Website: macys
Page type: cross-sells
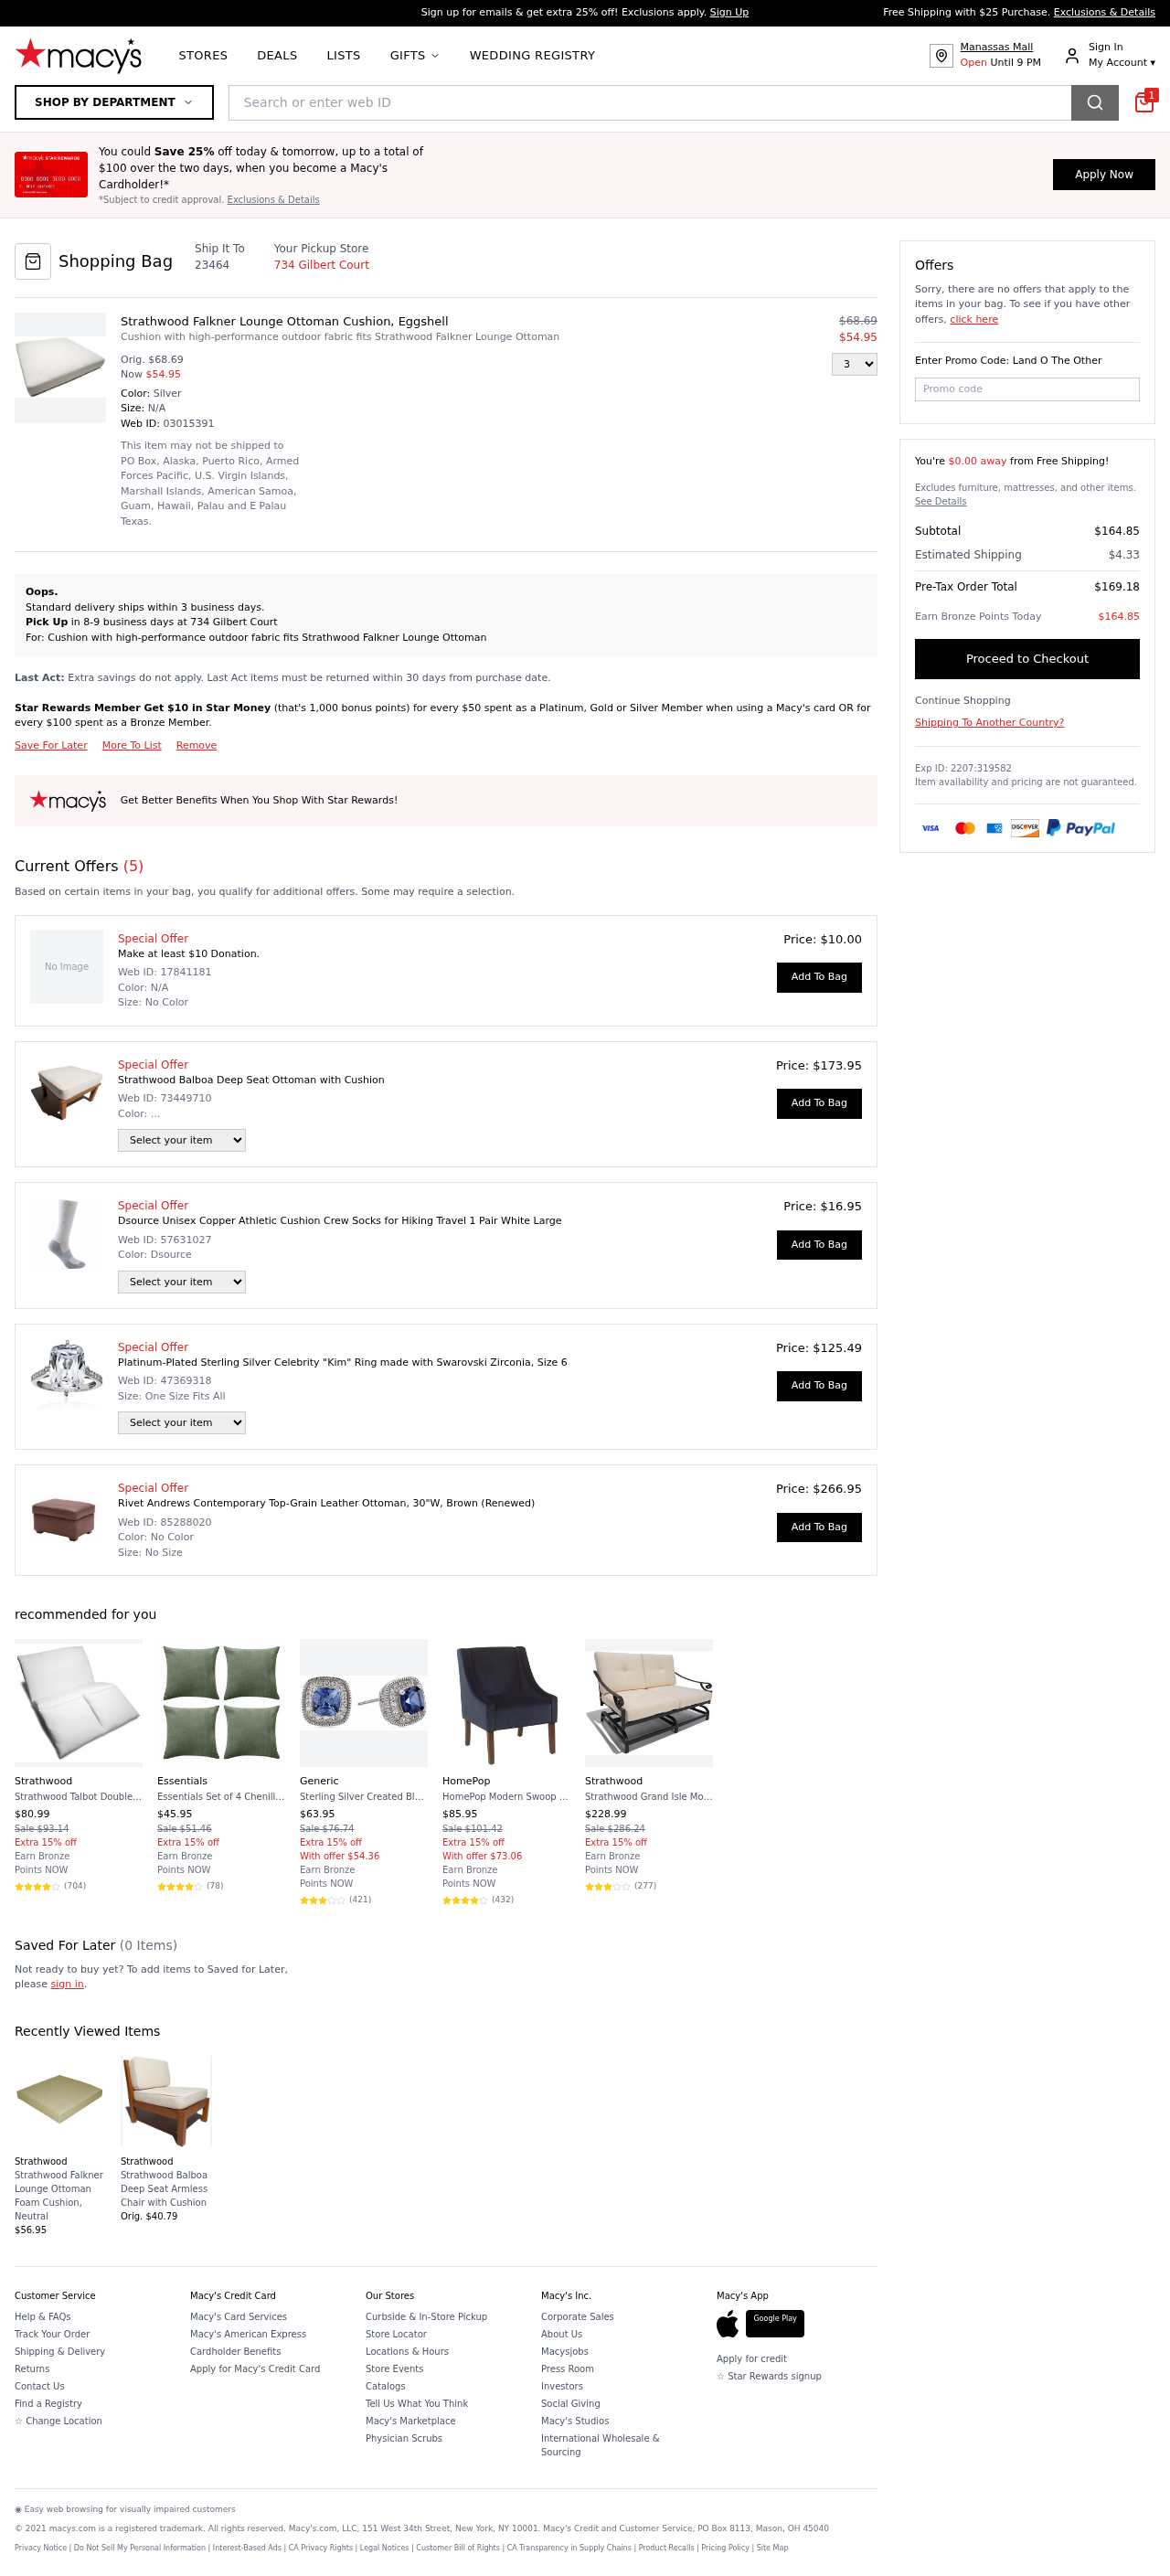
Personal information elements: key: PII_LOCATION1_STREET
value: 734 Gilbert Court
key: PII_POSTCODE
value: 23464
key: PII_PROMO_CODE
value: SPRING54
Product elements: key: PRODUCT10_BRAND
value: Strathwood
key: PRODUCT10_NAME
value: Strathwood Grand Isle Motion Loveseat with Seat and Back Cushion
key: PRODUCT10_NUM_RATINGS
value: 277
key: PRODUCT10_PRICE
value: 228.99
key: PRODUCT10_RATING
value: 3.9
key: PRODUCT11_BRAND
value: Strathwood
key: PRODUCT11_NAME
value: Strathwood Falkner Lounge Ottoman Foam Cushion, Neutral
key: PRODUCT11_PRICE
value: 56.95
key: PRODUCT12_BRAND
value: Strathwood
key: PRODUCT12_NAME
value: Strathwood Balboa Deep Seat Armless Chair with Cushion
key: PRODUCT12_PRICE
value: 40.79
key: PRODUCT1_DESC
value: Cushion with high-performance outdoor fabric fits Strathwood Falkner Lounge Ottoman
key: PRODUCT1_NAME
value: Strathwood Falkner Lounge Ottoman Cushion, Eggshell
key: PRODUCT1_PRICE
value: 54.95
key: PRODUCT1_QUANTITY
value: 3
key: PRODUCT2_NAME
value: Strathwood Balboa Deep Seat Ottoman with Cushion
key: PRODUCT2_PRICE
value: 173.95
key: PRODUCT3_NAME
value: Dsource Unisex Copper Athletic Cushion Crew Socks for Hiking Travel 1 Pair White Large
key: PRODUCT3_PRICE
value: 16.95
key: PRODUCT4_NAME
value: Platinum-Plated Sterling Silver Celebrity "Kim" Ring made with Swarovski Zirconia, Size 6
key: PRODUCT4_PRICE
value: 125.49
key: PRODUCT5_NAME
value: Rivet Andrews Contemporary Top-Grain Leather Ottoman, 30"W, Brown (Renewed)
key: PRODUCT5_PRICE
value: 266.95
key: PRODUCT6_BRAND
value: Strathwood
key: PRODUCT6_NAME
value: Strathwood Talbot Double Sunlounger Cushion
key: PRODUCT6_NUM_RATINGS
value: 704
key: PRODUCT6_PRICE
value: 80.99
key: PRODUCT6_RATING
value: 4
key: PRODUCT7_BRAND
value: Essentials
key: PRODUCT7_NAME
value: Essentials Set of 4 Chenille Cushion Covers. 40 x 40 cm, 45 x 45 cm, Green, 45x45
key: PRODUCT7_NUM_RATINGS
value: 78
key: PRODUCT7_PRICE
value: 45.95
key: PRODUCT7_RATING
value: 4.3
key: PRODUCT8_BRAND
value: Generic
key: PRODUCT8_NAME
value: Sterling Silver Created Blue Sapphire and Created White Sapphire Halo Cushion Stud Earrings
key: PRODUCT8_NUM_RATINGS
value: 421
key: PRODUCT8_PRICE
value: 63.95
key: PRODUCT8_RATING
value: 3.8
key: PRODUCT9_BRAND
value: HomePop
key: PRODUCT9_NAME
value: HomePop Modern Swoop Arm Accent Chair, Gray Geometric Pattern
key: PRODUCT9_NUM_RATINGS
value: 432
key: PRODUCT9_PRICE
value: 85.95
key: PRODUCT9_RATING
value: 4.6
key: PRODUCT1_ORIGINAL_PRICE
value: $68.69
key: PRODUCT6_ORIGINAL_PRICE
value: Sale $93.14
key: PRODUCT7_ORIGINAL_PRICE
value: Sale $51.46
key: PRODUCT8_ORIGINAL_PRICE
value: Sale $76.74
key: PRODUCT9_ORIGINAL_PRICE
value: Sale $101.42
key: PRODUCT10_ORIGINAL_PRICE
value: Sale $286.24
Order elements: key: ORDER_ID
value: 03015391
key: ORDER_NUM_OFFERS
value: (5)
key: ORDER_FREE_SHIPPING_THRESHOLD
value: $0.00 away
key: ORDER_SUBTOTAL
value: $164.85
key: ORDER_SHIPPING_COST
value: $4.33
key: ORDER_TOTAL
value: $169.18
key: ORDER_POINTS_EARNED
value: $164.85
Search elements: key: HEADER_SEARCH
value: Search or enter web ID
Other elements: key: SAVED_NUM_ITEMS
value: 0